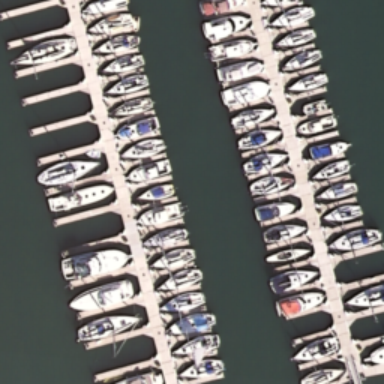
Lots of boats docked at the harbor and the boats are closed to each other .